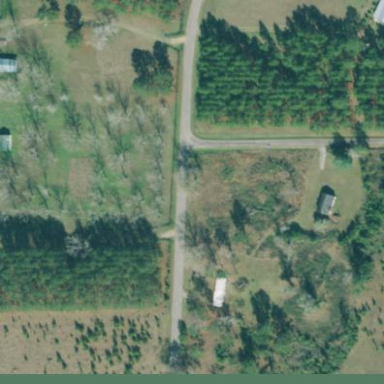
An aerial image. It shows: Orchard.